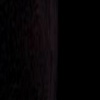
Label: space